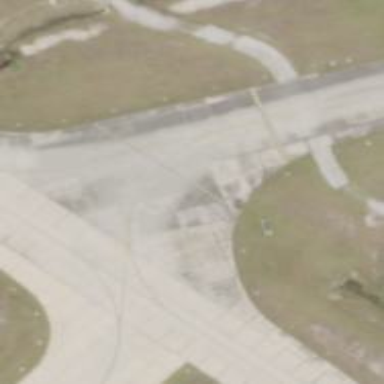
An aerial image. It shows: Image of taxiway at airport.